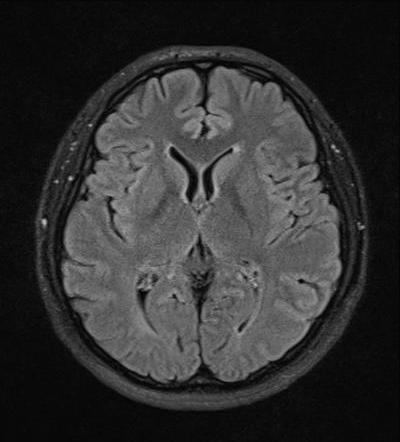
Label: notumor